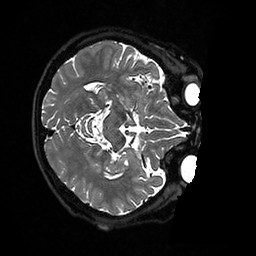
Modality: T2w
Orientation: axial
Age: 59
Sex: female
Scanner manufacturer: ge
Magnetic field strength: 3 T
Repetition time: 3.202 s
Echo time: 0.06562 s